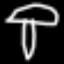
Label: mushroom